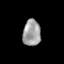
Tissue: skin
Cell type: Epithelial cells
Senescence score: 0.1699
Nuclear area (px): 449
Mean DAPI intensity: 161.773